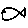
Label: fish